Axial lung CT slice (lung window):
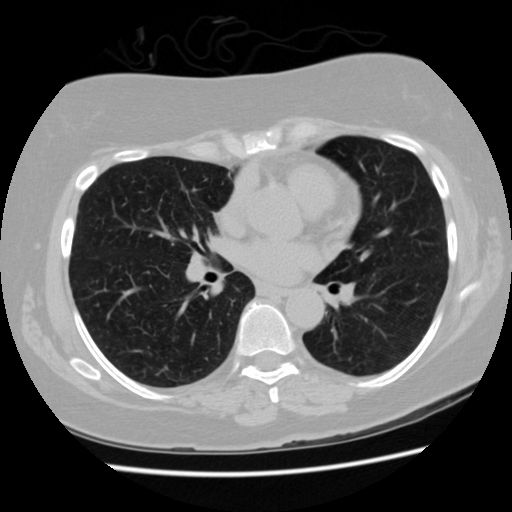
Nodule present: no